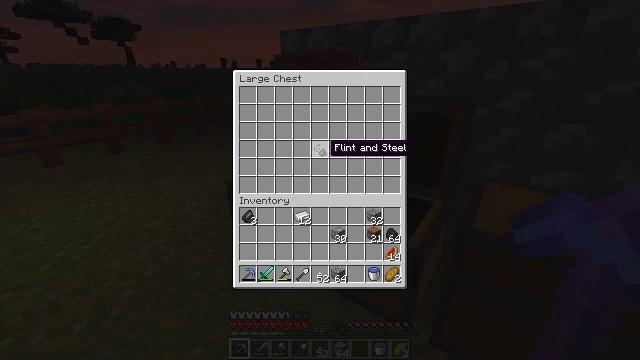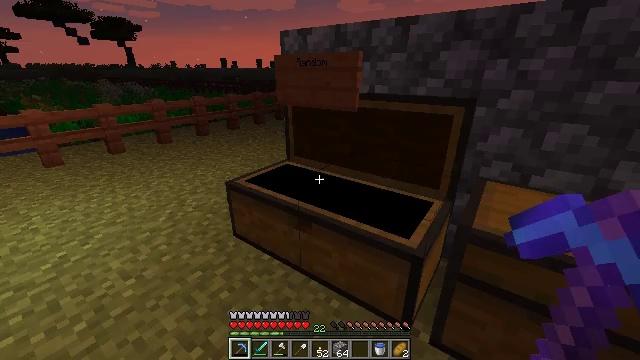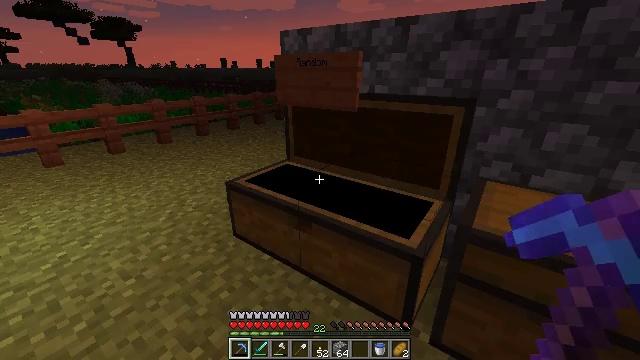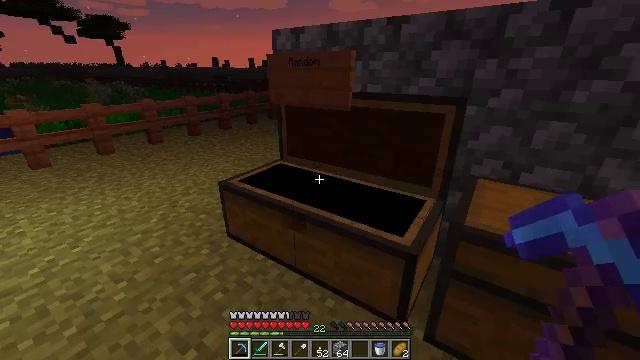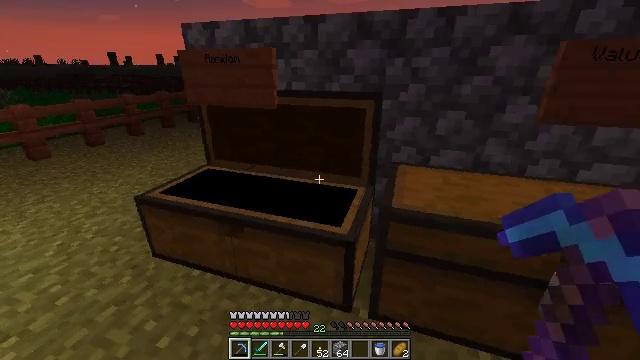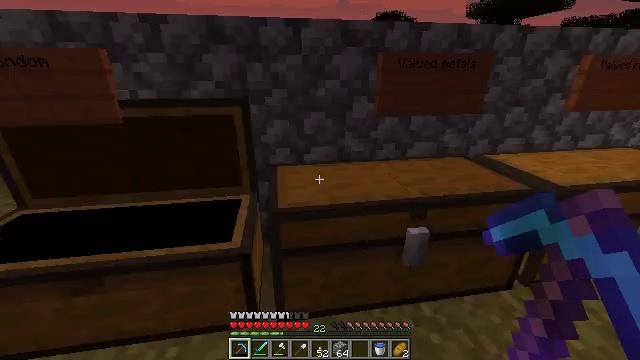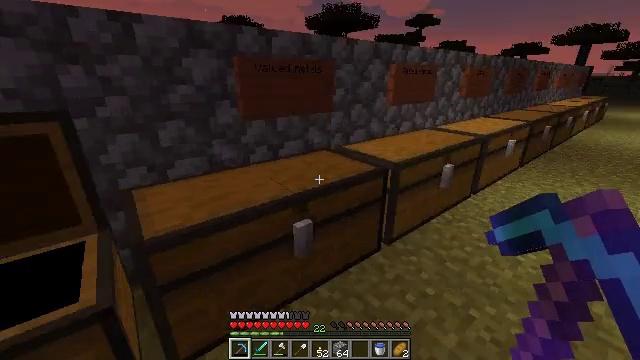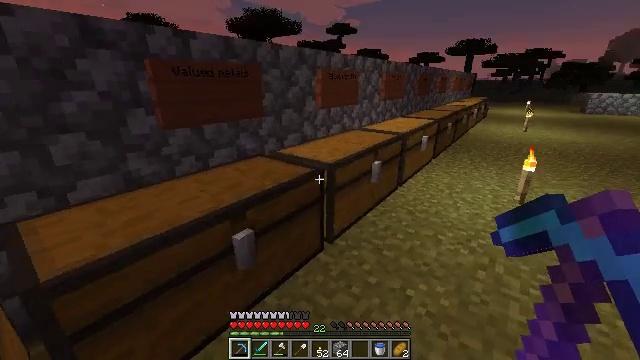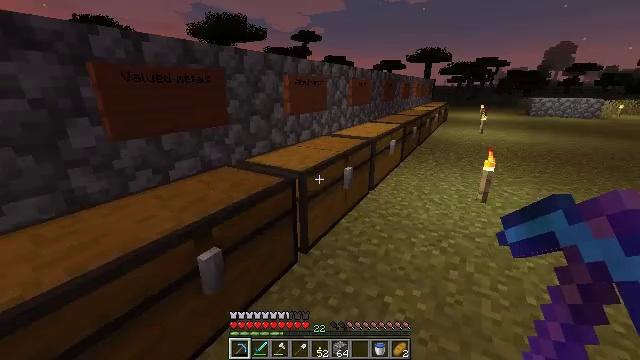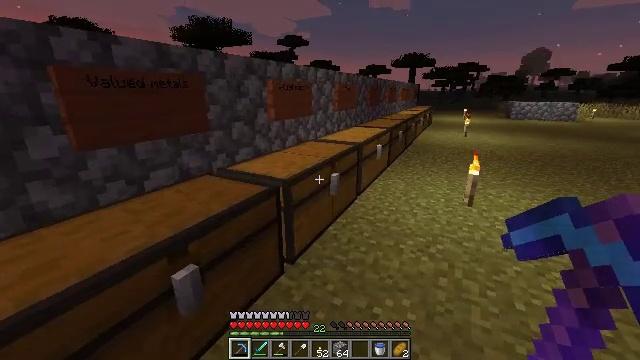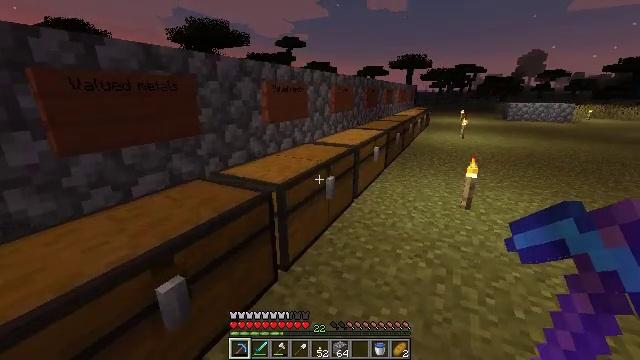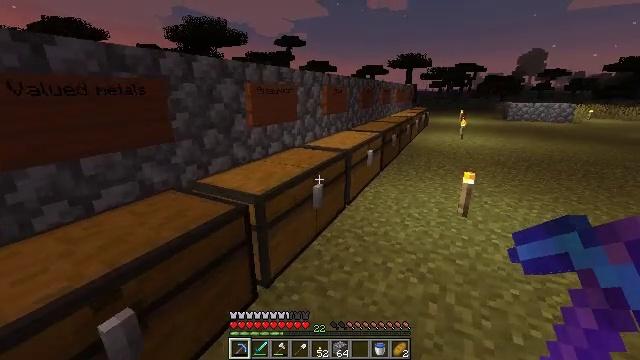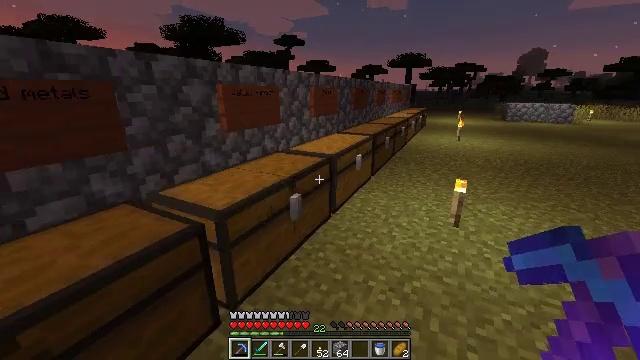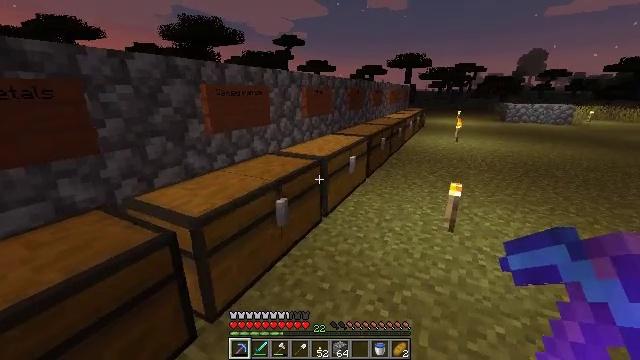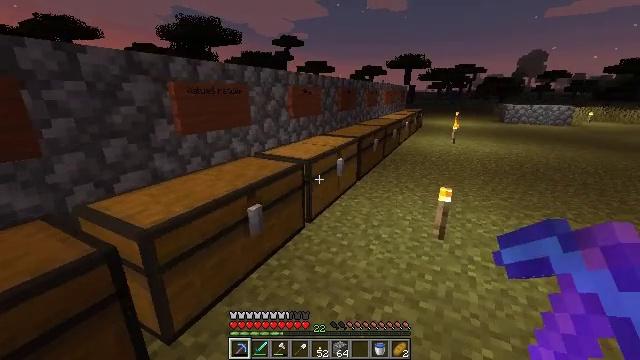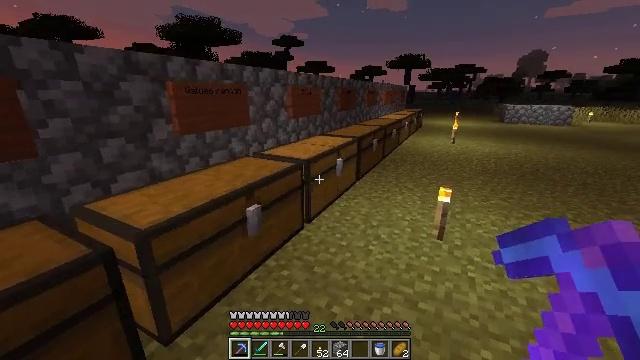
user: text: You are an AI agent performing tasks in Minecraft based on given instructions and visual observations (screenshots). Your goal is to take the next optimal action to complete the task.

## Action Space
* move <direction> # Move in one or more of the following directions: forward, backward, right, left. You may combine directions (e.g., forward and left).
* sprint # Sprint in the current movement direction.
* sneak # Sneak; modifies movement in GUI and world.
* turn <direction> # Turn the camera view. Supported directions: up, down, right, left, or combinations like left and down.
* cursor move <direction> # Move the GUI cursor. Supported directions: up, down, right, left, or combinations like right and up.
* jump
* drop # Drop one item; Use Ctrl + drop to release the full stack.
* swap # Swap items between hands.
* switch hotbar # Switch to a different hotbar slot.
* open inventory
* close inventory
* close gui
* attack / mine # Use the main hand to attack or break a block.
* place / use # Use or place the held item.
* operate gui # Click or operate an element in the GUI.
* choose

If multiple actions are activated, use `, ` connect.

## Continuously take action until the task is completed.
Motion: motion action
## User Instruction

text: Break the sugar cane.
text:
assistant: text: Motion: no_op
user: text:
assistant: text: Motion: close gui
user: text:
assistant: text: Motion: turn right
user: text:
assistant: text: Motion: turn right
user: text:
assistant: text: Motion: turn right and up
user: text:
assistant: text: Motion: turn right
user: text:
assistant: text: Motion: turn right
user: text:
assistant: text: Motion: move forward, turn right and up
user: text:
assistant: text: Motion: move forward and move right, turn right
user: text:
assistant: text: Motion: move forward and move right
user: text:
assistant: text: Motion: move forward and move right
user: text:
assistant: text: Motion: move forward and move right
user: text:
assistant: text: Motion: move forward and move right
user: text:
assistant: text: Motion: move forward and move right
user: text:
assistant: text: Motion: move forward and move right
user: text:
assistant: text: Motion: move forward and move right
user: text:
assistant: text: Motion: move forward
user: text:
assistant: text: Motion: move forward
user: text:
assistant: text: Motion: move forward
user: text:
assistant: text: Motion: move forward
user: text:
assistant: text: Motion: move forward and move right
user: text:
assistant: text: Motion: move forward and move right
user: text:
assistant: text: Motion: move forward and move right
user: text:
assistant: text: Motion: move forward and move right
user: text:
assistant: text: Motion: move forward and move right
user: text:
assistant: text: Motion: move forward and move right
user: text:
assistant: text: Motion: move forward and move right
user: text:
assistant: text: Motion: move forward and move right
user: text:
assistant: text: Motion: move forward and move right, turn left
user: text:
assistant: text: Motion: move forward and move right, turn left